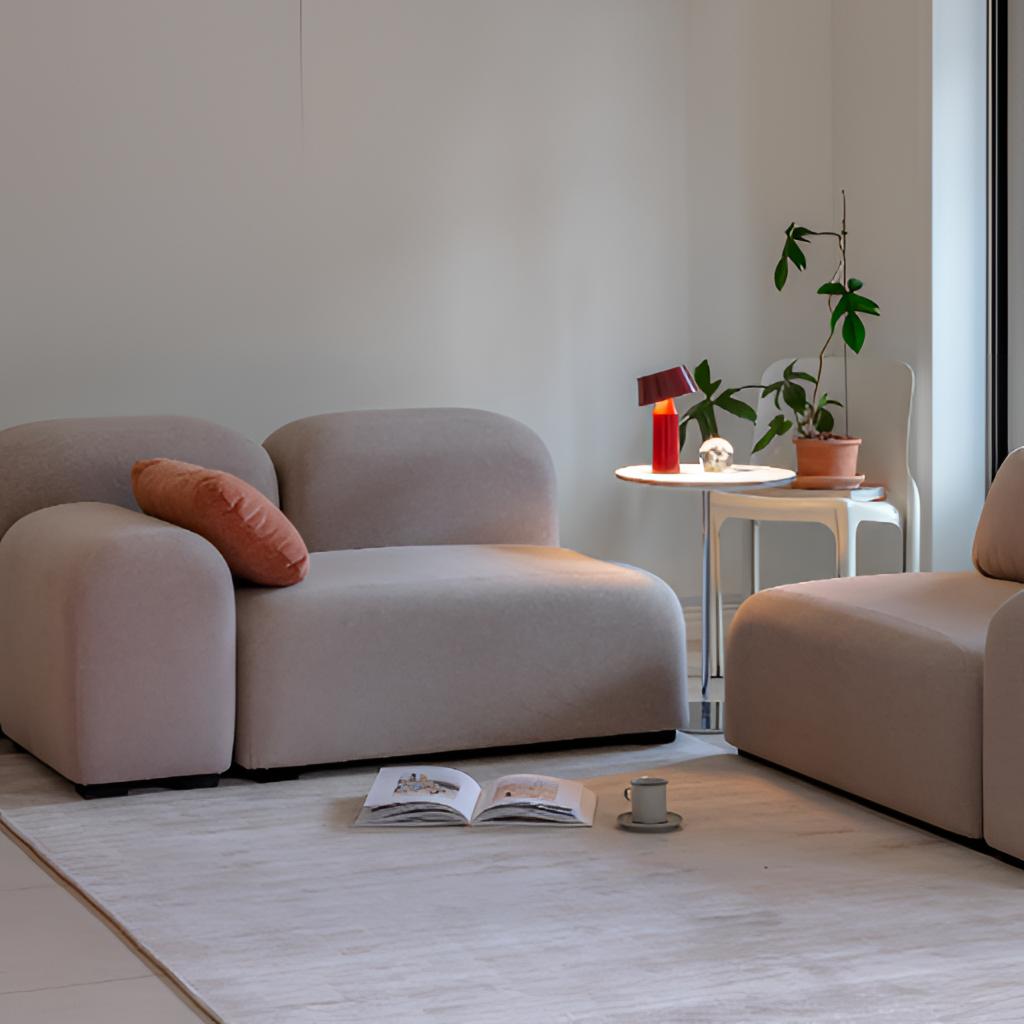
beige fabric sofa, living room, contemporary, beige paint wallpaper, with solid pattern, beige tile flooring, with large square pattern